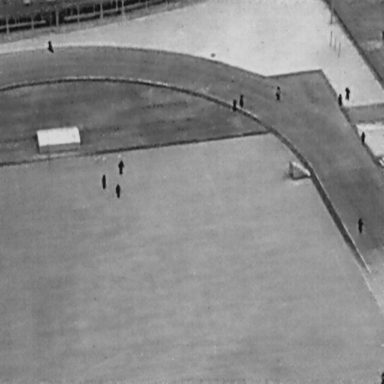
There are 12 People in the infrared image.